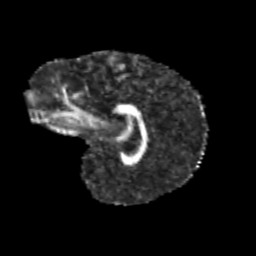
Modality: FA
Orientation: sagittal
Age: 11
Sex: male
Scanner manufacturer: siemens
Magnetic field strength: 3 T
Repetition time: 3.8 s
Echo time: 0.07 s